Field crop: tomato
Growth stage: 1
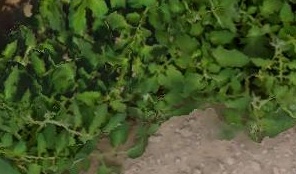
Species: tomato